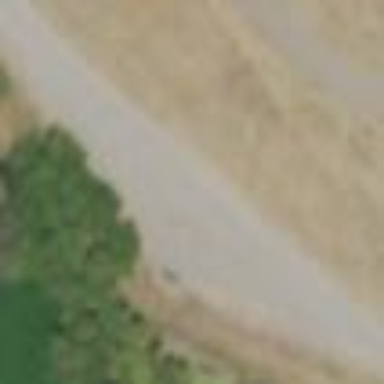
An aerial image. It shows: Gravel parking area.